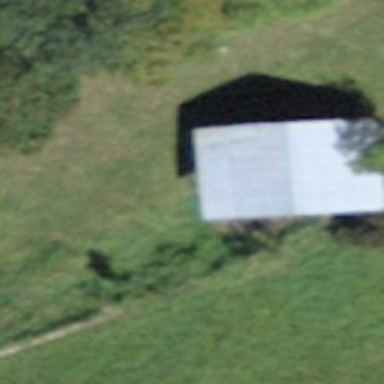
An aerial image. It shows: Rural barn.